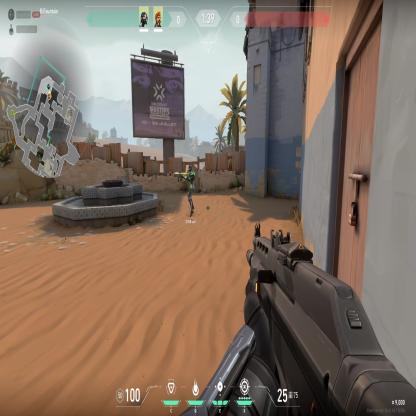
Label: teammate